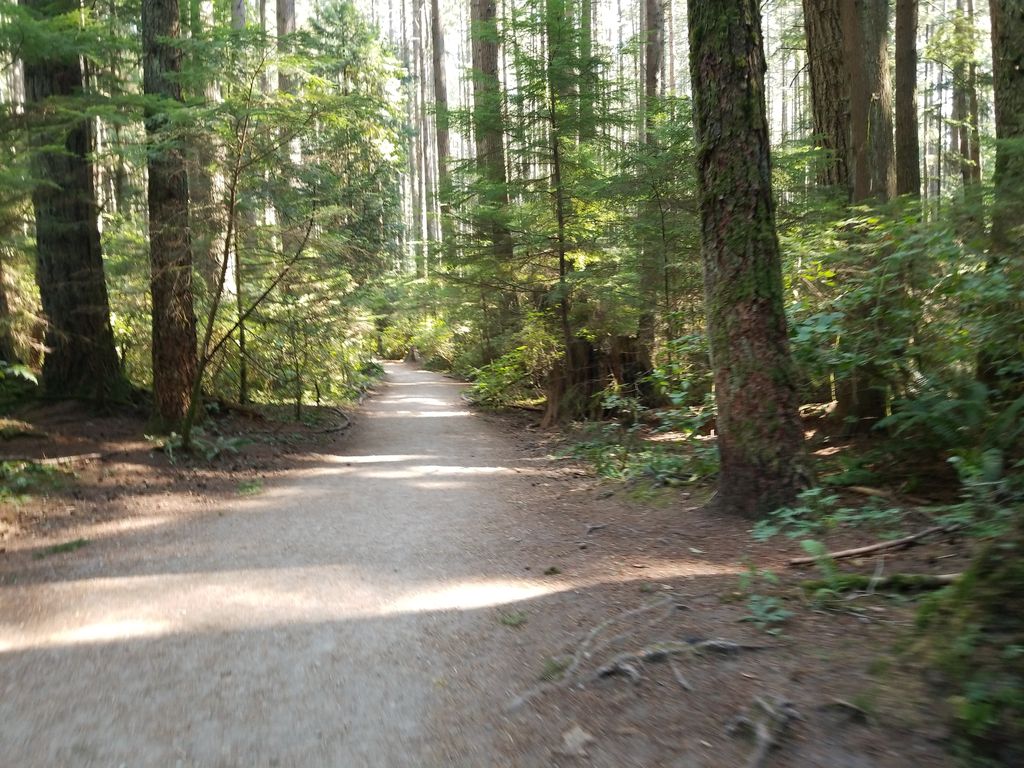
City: vancouver